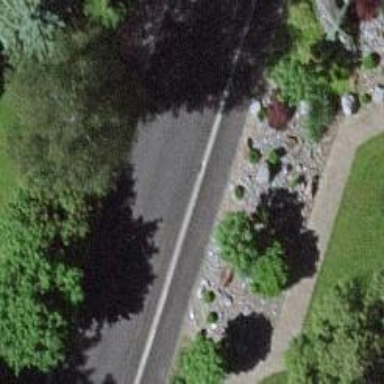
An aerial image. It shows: Garden that is leisure land.